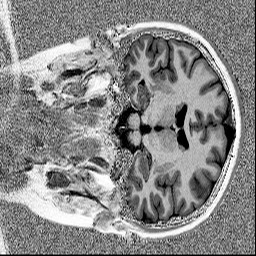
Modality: MP2RAGE
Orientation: coronal
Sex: female